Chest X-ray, PA view. Patient: 30 years old, sex M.
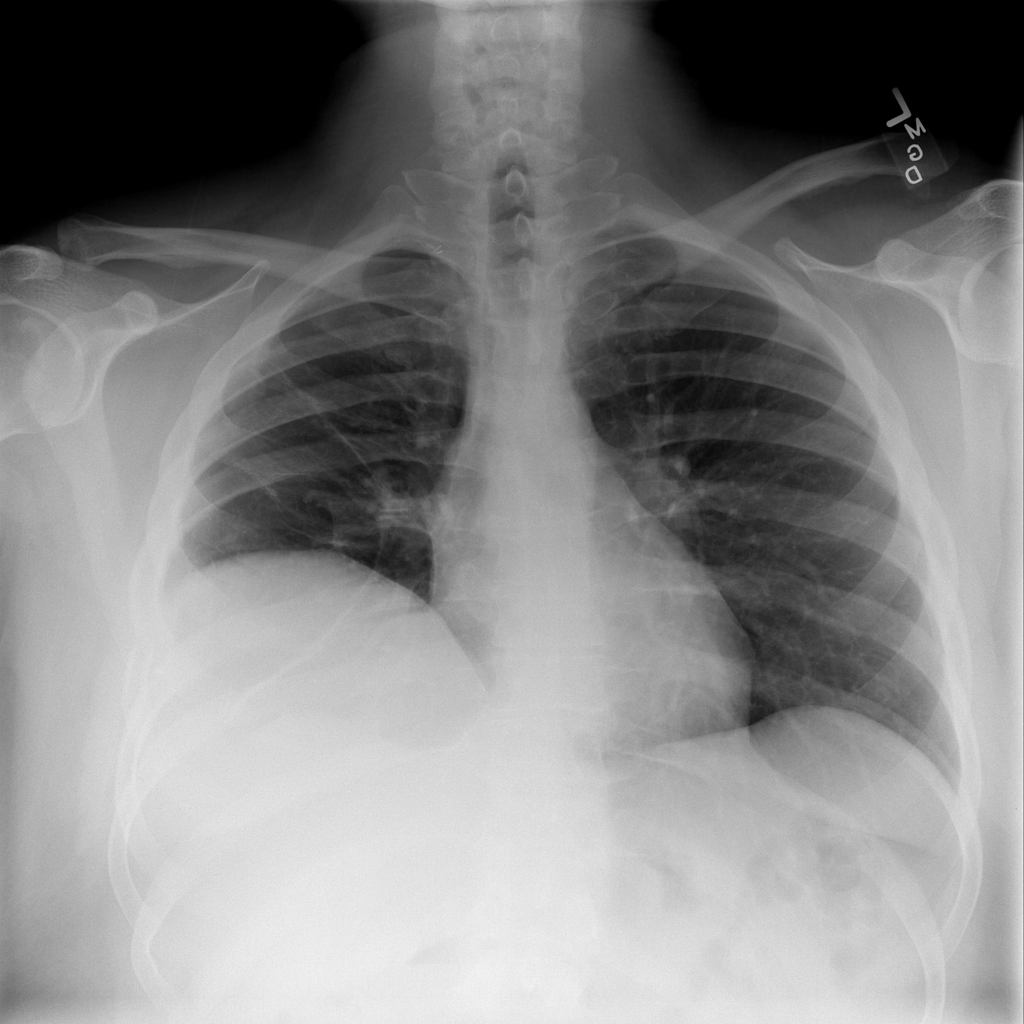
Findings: No Finding